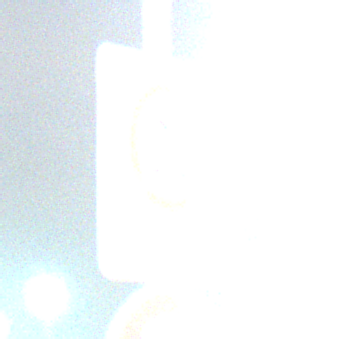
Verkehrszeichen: BeginnZone20
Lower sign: AbsolutesHalteverbot
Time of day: Night
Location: Outdoor (Urban)
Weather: PartlyCloudy
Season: NotSpecified
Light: Artificial